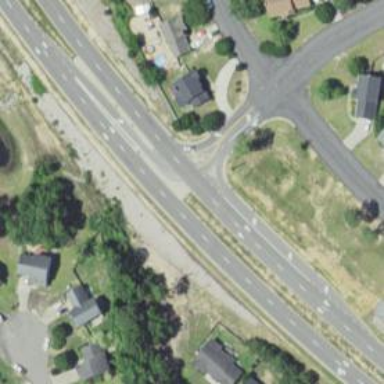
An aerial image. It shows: Trunk link road with asphalt surface.